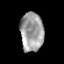
Tissue: prostate
Cell type: T cells
Senescence score: 0.3542
Nuclear area (px): 887
Mean DAPI intensity: 158.277